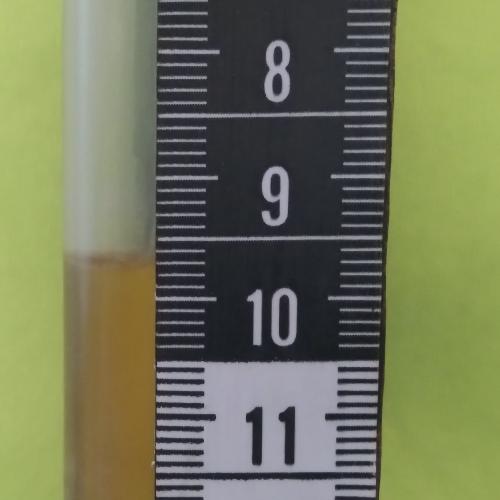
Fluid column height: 9.7 cm